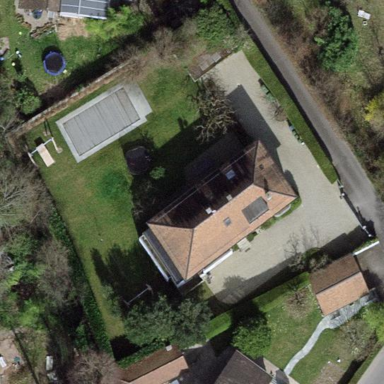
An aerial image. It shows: Garden enclosed by fence.